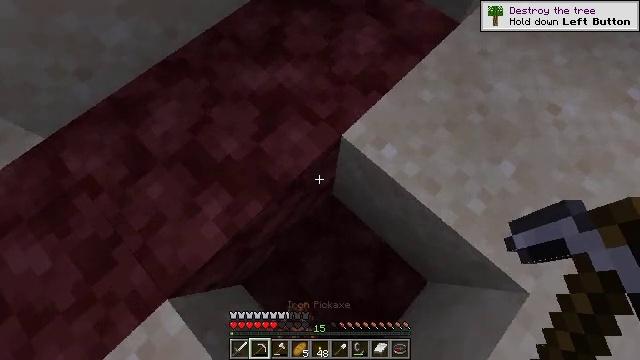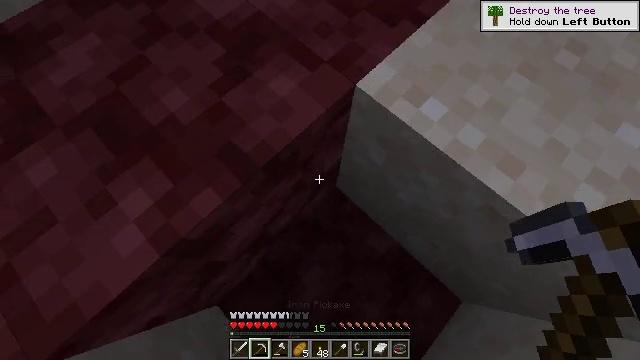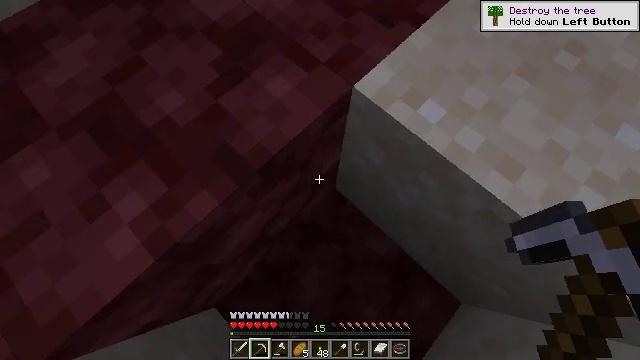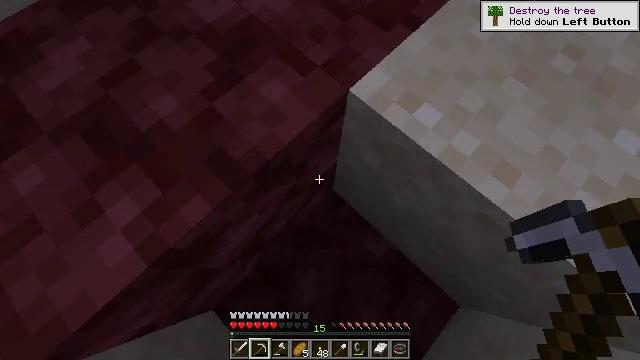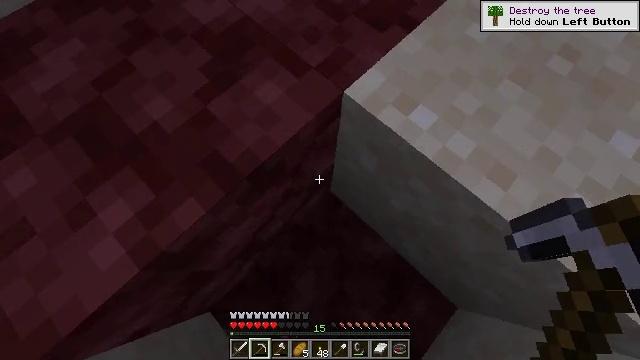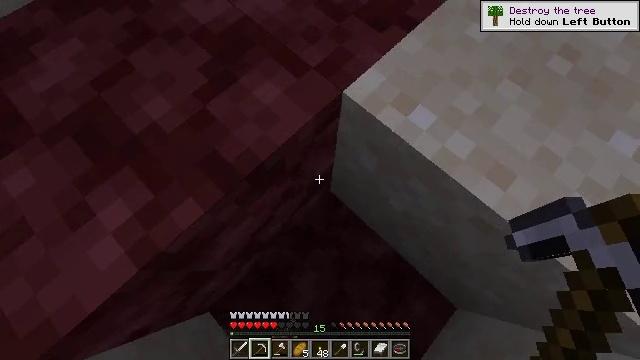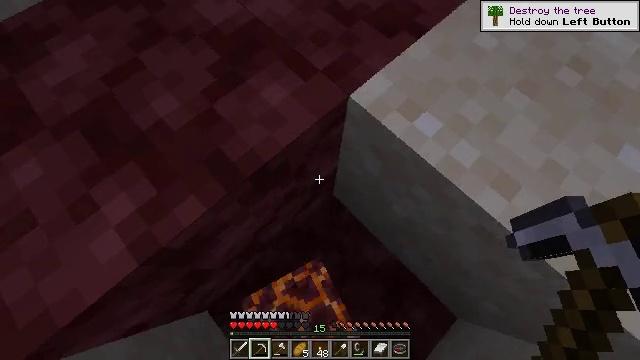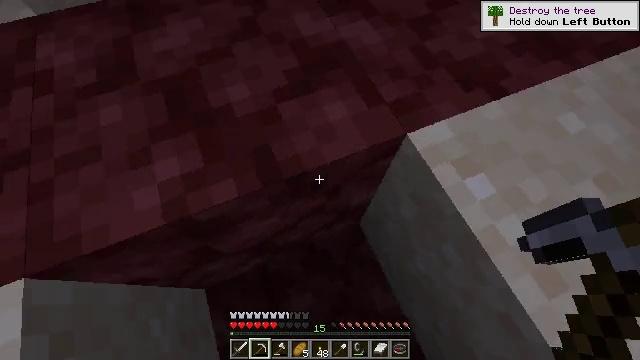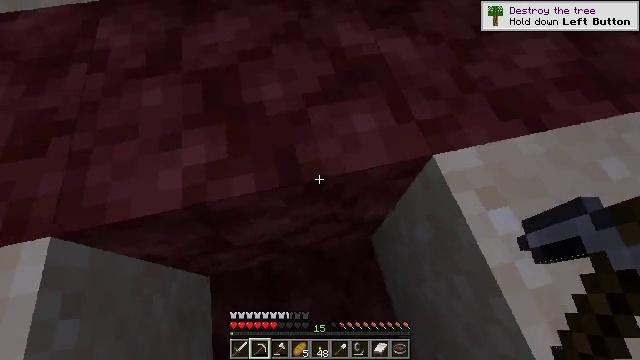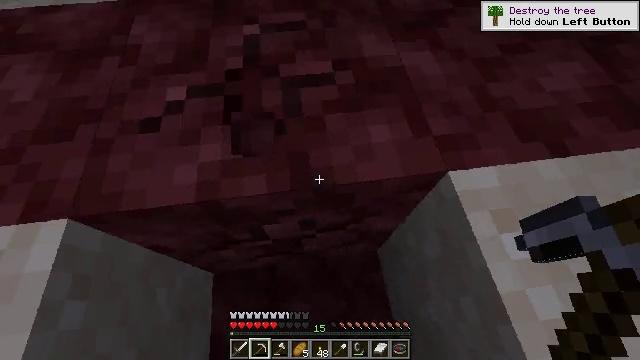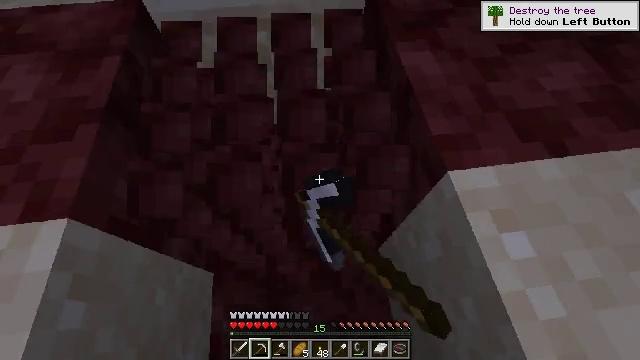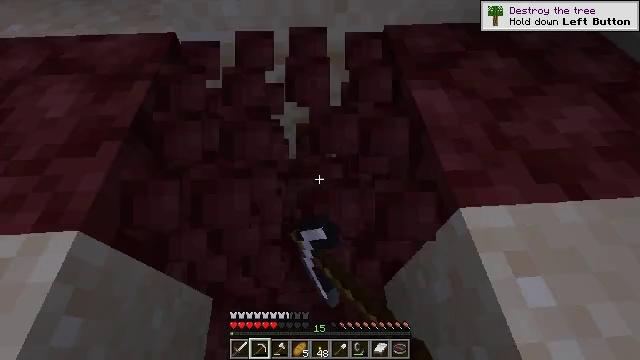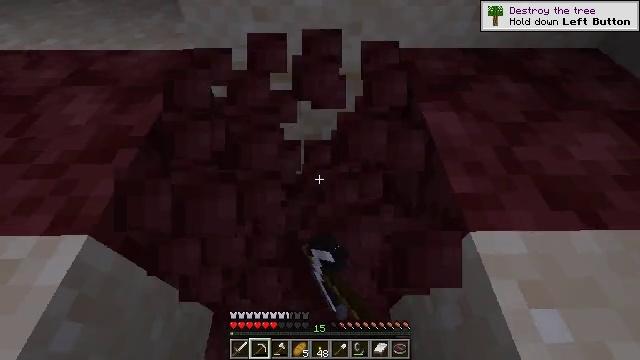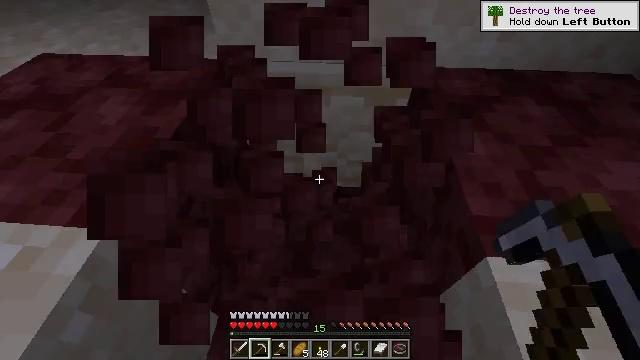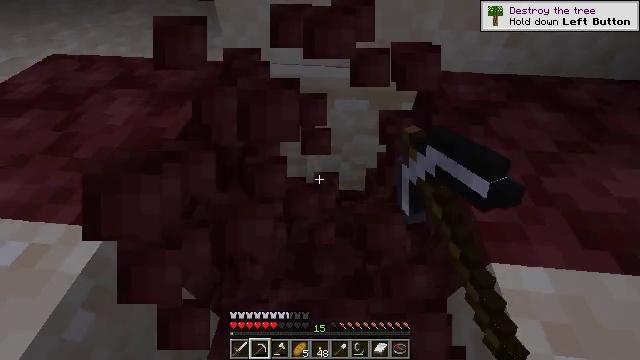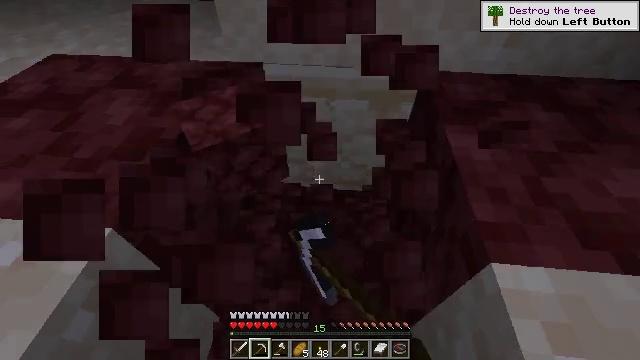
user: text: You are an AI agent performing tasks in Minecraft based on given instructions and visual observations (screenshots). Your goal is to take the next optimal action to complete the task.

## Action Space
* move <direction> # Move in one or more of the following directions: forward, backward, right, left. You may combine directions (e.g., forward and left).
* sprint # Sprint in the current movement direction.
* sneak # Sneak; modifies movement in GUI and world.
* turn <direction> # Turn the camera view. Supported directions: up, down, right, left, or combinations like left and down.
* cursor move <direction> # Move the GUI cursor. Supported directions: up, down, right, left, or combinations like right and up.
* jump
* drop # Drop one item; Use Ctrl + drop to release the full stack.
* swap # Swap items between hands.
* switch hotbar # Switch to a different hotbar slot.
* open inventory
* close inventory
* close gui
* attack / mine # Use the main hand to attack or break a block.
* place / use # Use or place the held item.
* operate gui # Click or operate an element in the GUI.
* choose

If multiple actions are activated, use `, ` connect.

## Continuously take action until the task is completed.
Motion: motion action
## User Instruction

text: Break the netherrack block.
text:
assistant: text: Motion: no_op
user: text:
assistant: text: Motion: no_op
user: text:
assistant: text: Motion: no_op
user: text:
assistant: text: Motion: no_op
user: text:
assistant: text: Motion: no_op
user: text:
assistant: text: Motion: turn left
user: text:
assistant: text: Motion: turn left and up
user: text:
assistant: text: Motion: turn left and up
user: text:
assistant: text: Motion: turn left and up, attack / mine
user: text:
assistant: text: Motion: attack / mine
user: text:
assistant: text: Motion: turn left and up, attack / mine
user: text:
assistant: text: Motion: turn left and up, attack / mine
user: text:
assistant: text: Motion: turn left and up, attack / mine
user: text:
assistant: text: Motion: turn left, attack / mine
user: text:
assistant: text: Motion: attack / mine
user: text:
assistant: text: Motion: attack / mine